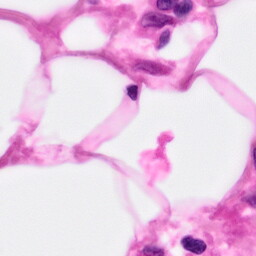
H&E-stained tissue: Pancreatic